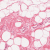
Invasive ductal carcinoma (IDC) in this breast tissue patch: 0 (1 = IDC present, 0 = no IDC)